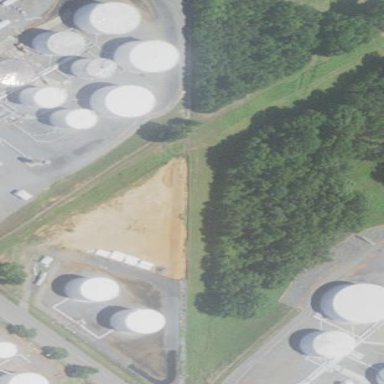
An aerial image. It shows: Industrial area designated as petroleum terminal.